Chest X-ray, AP view. Patient: 58 years old, sex M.
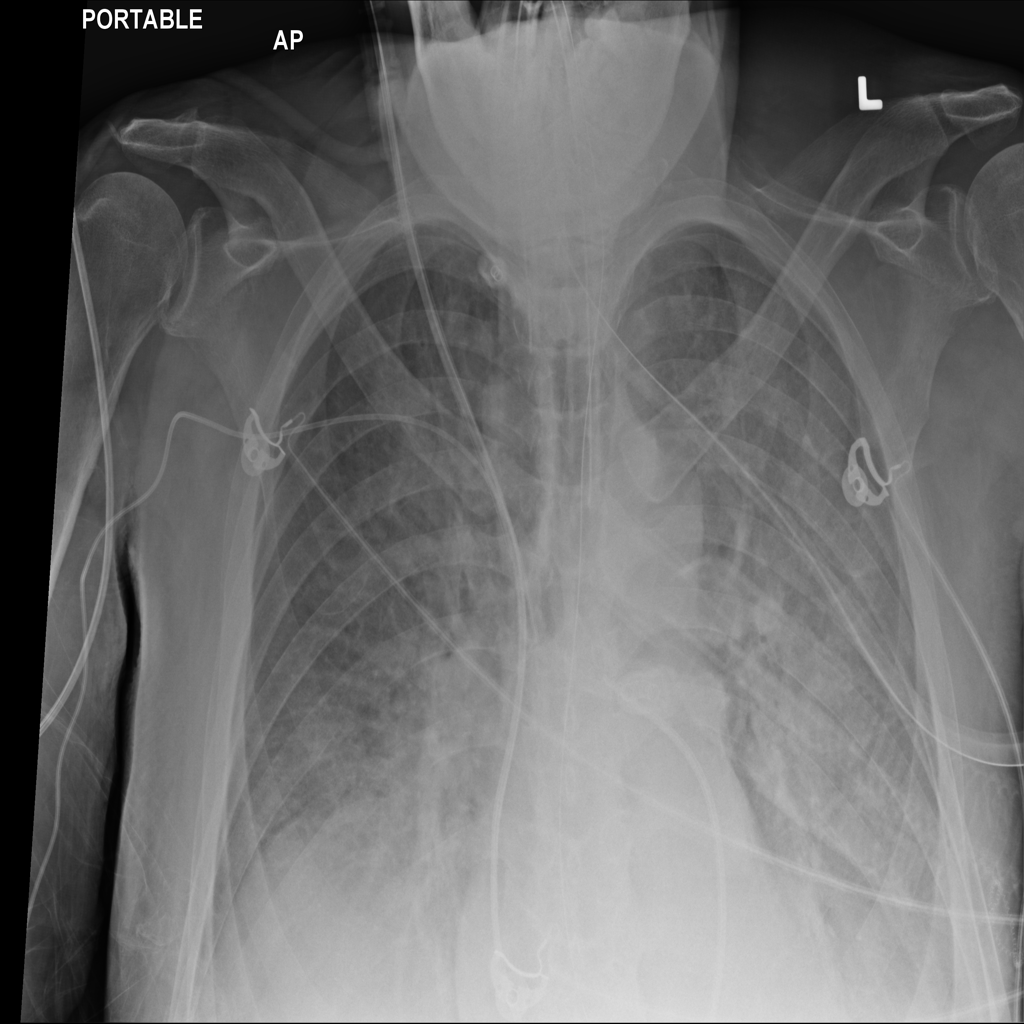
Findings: Effusion